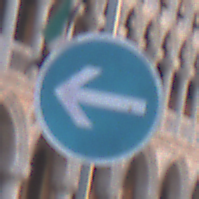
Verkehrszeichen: VorgeschriebeneFahrtrichtungHierLinks
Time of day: SunriseSunset
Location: Outdoor (Urban)
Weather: Clear
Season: NotSpecified
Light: Natural